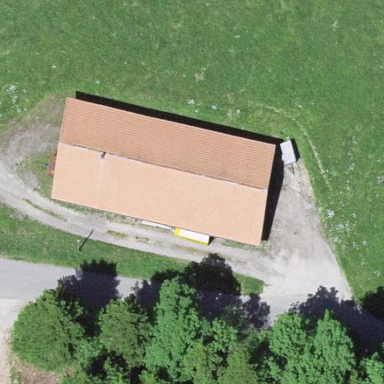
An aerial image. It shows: Rural barn.